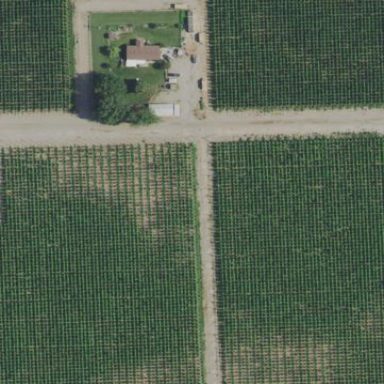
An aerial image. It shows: Orchard.